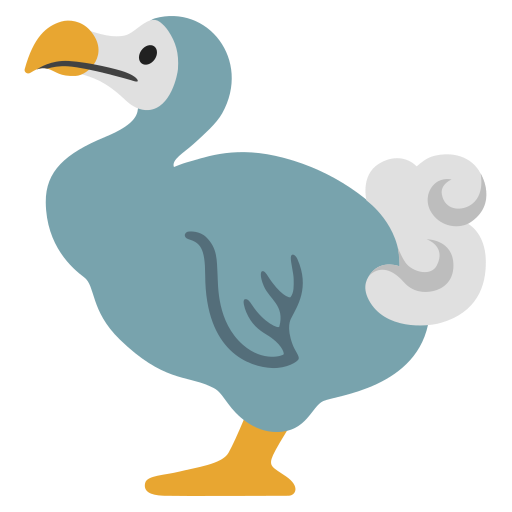
Emoji: 🦤